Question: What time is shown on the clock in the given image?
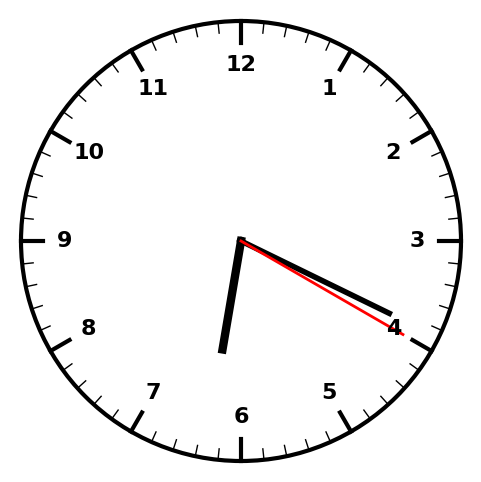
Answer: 06:19:20